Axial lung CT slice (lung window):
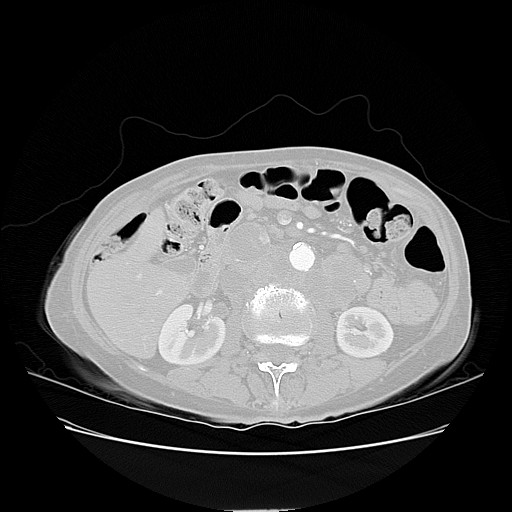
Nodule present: no